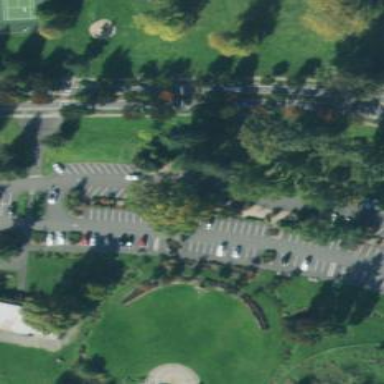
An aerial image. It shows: Parking space is available.